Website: macys
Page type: customer-info-address
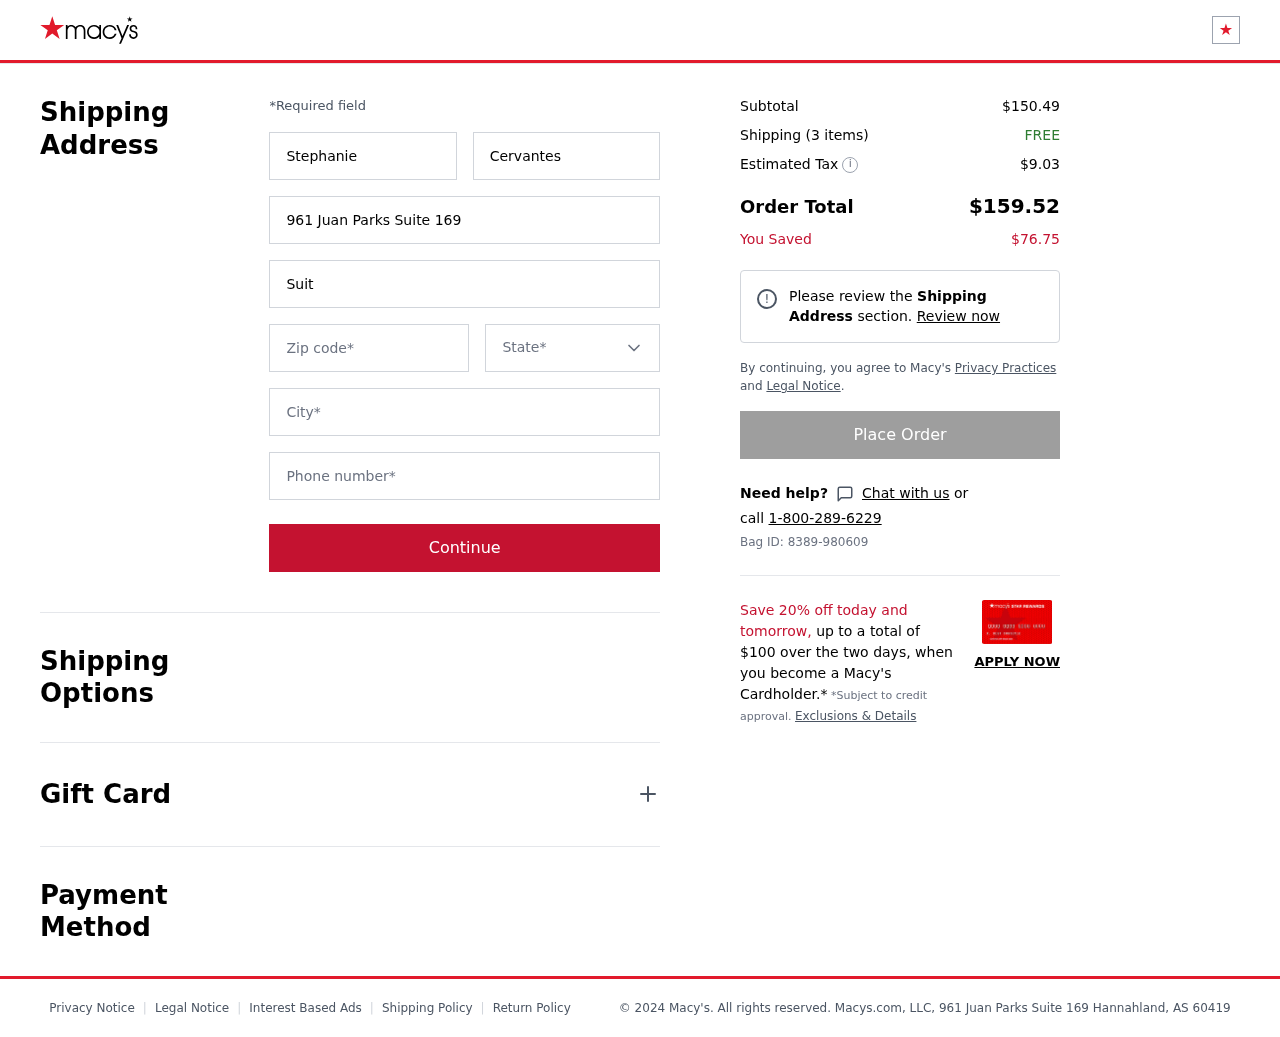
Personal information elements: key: PII_CITY
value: Hannahland
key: PII_FIRSTNAME
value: Stephanie
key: PII_LASTNAME
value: Cervantes
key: PII_PHONE
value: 4685559854
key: PII_POSTCODE
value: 60419
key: PII_STATE
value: AS
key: PII_STREET
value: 961 Juan Parks Suite 169
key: PII_STREET2
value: Suite 430
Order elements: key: ORDER_SUBTOTAL
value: $150.49
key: ORDER_NUM_ITEMS
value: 3
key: ORDER_SHIPPING_COST
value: FREE
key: ORDER_TAX
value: $9.03
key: ORDER_TOTAL
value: $159.52
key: ORDER_SAVINGS
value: $76.75
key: ORDER_BAG_ID
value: Bag ID: 8389-980609